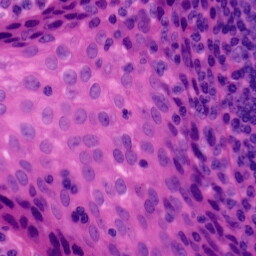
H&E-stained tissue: Tonsil